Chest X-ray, PA view. Patient: 56 years old, sex M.
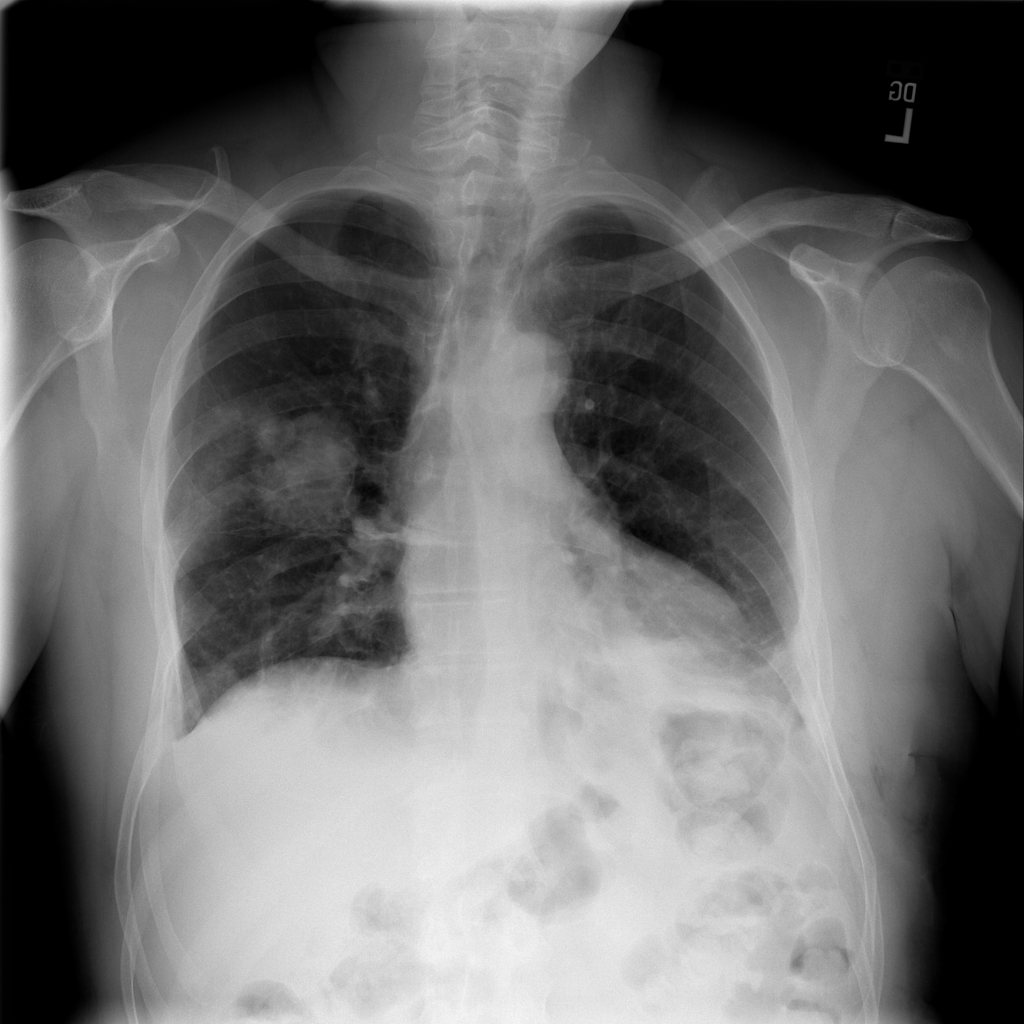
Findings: Atelectasis, Emphysema, Mass